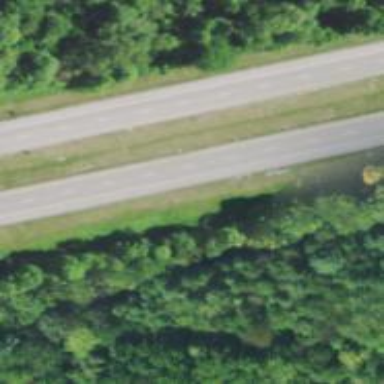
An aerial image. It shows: This image shows trunk highway that functions as expressway.